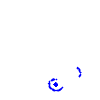
Particle: pion